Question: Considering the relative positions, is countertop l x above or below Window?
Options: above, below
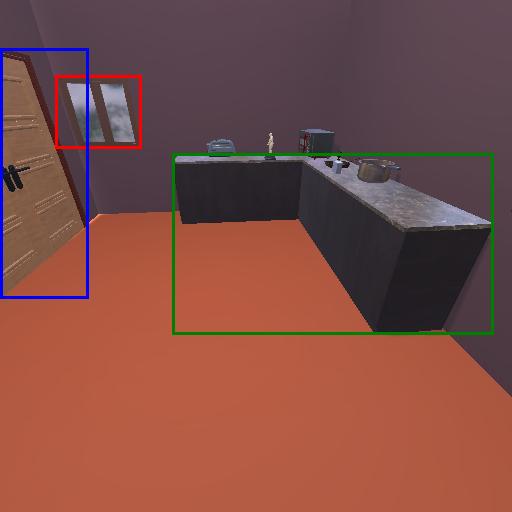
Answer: above